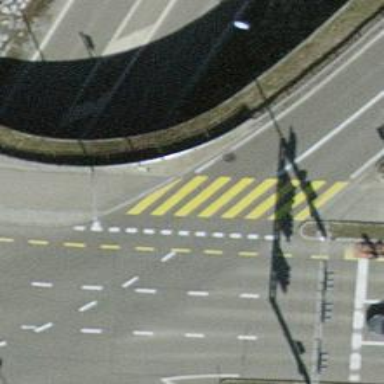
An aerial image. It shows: Footway with marked crossing. The surface is asphalt.